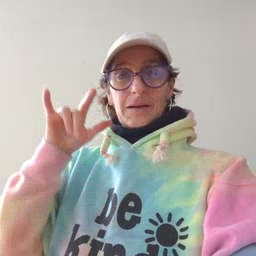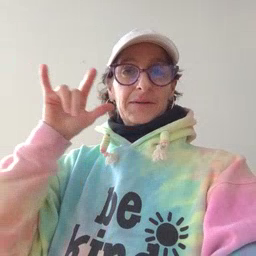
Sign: airplane